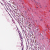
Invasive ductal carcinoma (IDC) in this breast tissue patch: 0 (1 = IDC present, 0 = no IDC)